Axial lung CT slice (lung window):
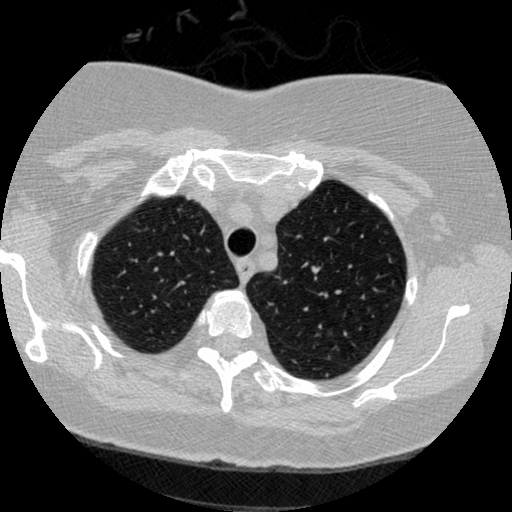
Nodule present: no